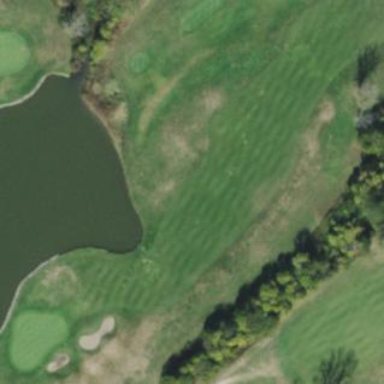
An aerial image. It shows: Golf fairway in the image.